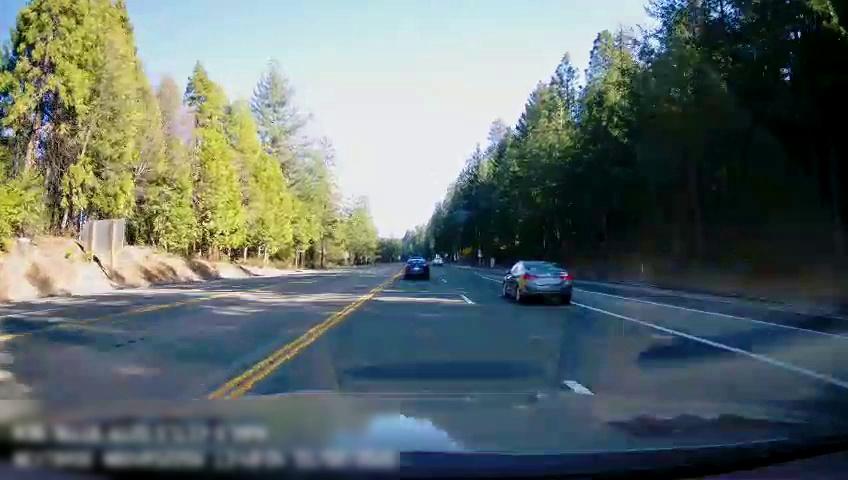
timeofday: Day
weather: Sunny
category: Drivable Space
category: Vehicles | Car
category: Vehicles | Car
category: Vehicles | Truck
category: Lanes | Alternate Lane
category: Lanes | Alternate Lane
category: Lanes | Current Lane
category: Lanes | Current Lane
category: Lanes | Current Lane
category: Lanes | Opposite Lane
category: Lanes | Opposite Lane